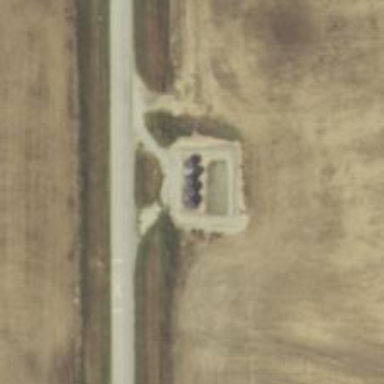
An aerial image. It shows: Storage tank with man-made structure.